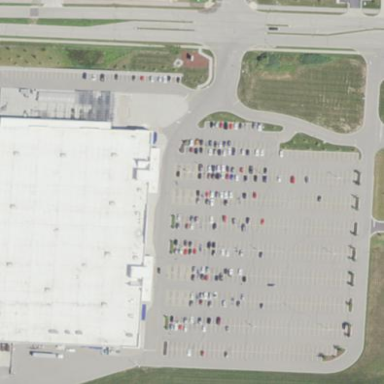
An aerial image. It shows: Retail area.